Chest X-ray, PA view. Patient: 65 years old, sex F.
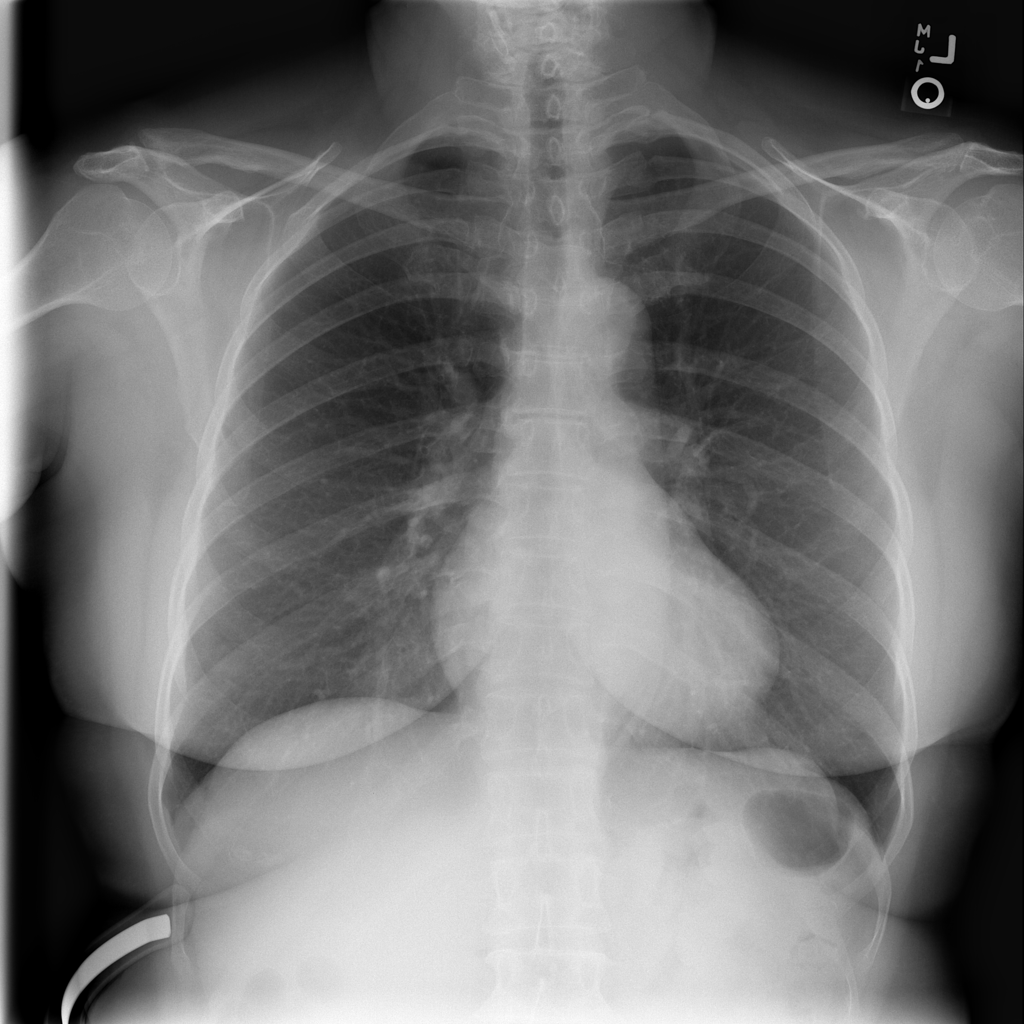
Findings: No Finding